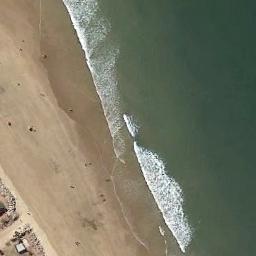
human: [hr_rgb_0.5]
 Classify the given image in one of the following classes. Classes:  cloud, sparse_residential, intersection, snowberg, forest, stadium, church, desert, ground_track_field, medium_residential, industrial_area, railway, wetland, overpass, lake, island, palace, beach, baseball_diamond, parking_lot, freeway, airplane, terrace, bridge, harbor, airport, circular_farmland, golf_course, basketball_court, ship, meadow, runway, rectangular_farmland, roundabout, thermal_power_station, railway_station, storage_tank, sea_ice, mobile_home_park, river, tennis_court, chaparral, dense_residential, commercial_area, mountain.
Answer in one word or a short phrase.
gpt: beach